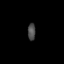
Tissue: prostate
Cell type: Epithelial cells
Senescence score: 0.3139
Nuclear area (px): 125
Mean DAPI intensity: 76.352